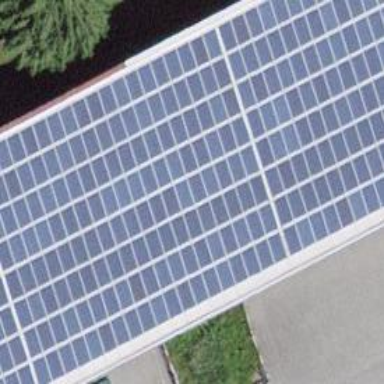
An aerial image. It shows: Solar power generator using photovoltaic panels.